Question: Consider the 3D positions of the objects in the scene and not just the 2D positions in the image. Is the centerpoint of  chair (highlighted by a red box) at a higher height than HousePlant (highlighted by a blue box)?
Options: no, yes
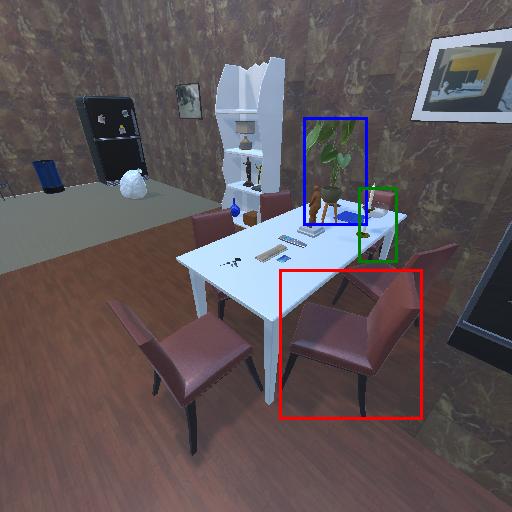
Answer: no